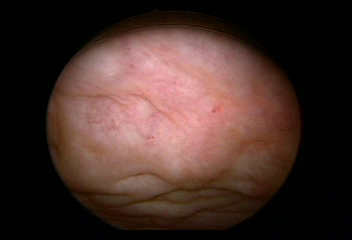
Modality: WLC
Class: Normal mucosa
Bladder cancer association: No